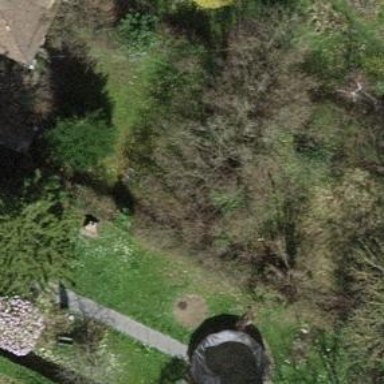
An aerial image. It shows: Garden surrounded by fence.